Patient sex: M
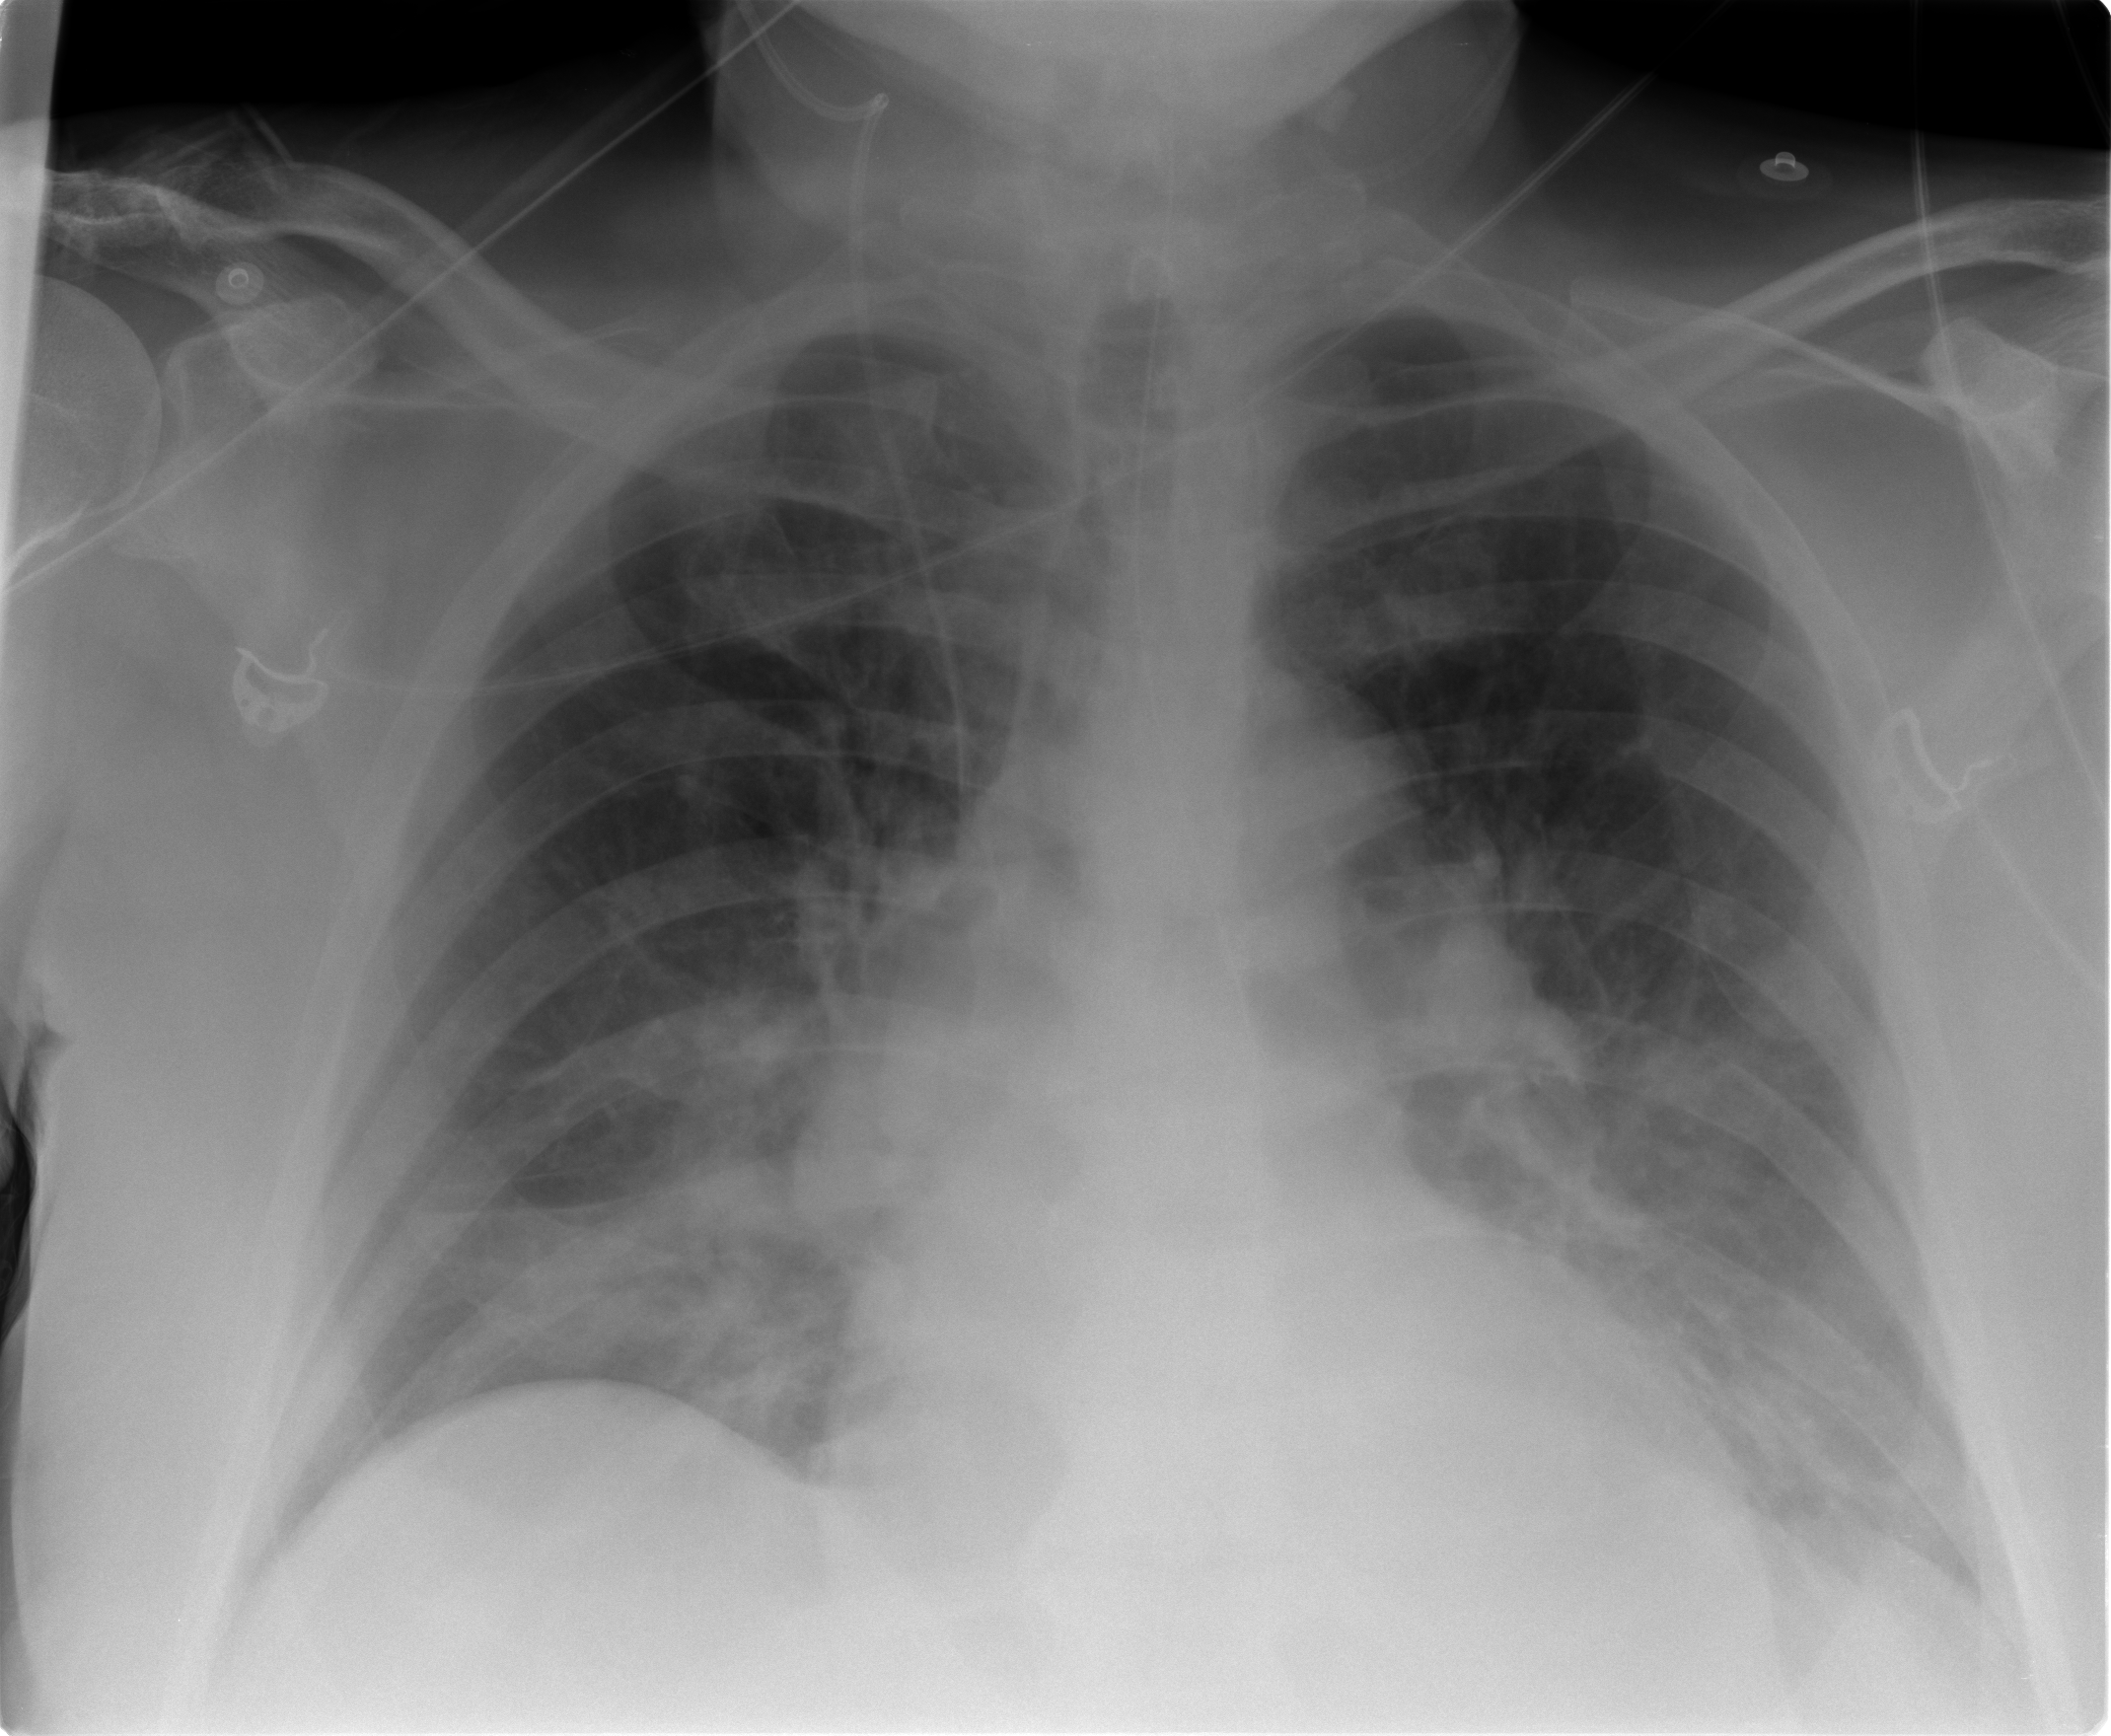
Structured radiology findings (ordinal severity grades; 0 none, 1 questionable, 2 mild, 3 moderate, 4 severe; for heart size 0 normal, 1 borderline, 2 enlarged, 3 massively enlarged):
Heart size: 1
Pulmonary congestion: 2
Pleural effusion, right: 0
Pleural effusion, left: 0
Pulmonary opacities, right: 2
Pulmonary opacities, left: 2
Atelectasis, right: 2
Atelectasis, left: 2